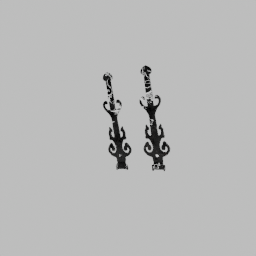
Label: mechanical